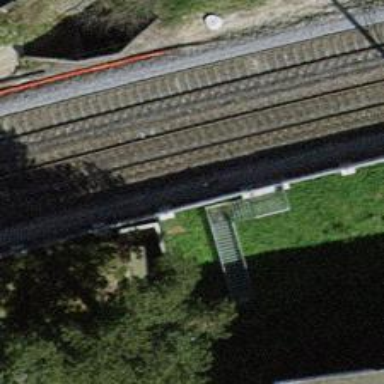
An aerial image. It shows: Footway on asphalt surface passing through tunnel.